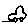
Label: car